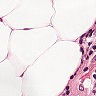
Metastatic tissue present: yes